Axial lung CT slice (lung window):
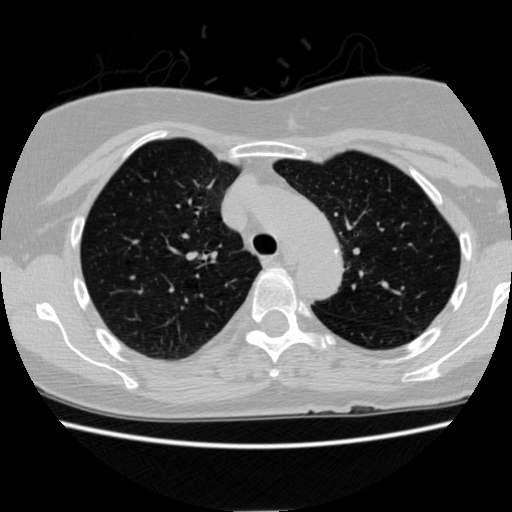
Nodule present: no